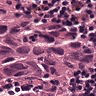
Metastatic tissue present: yes